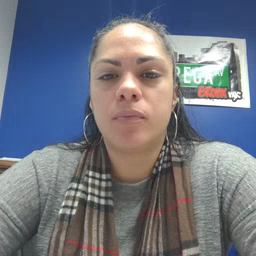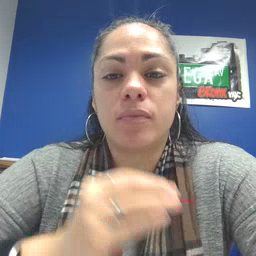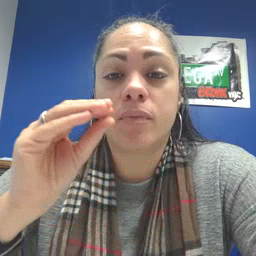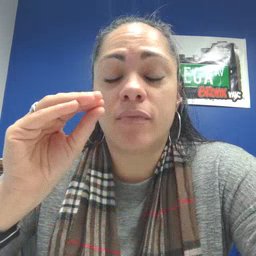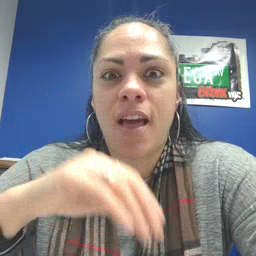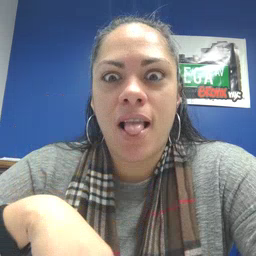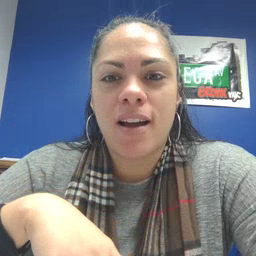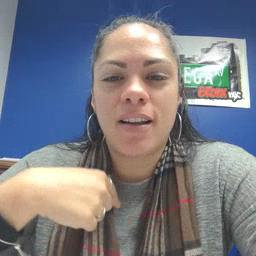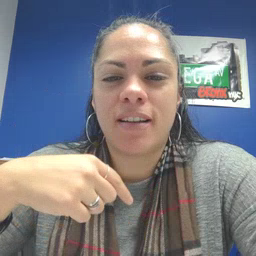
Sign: on